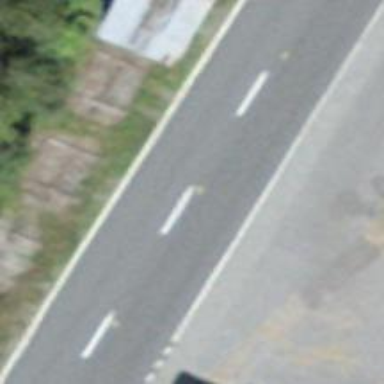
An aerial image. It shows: Asphalt road classified as primary highway.